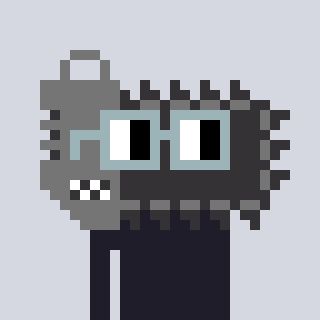
a pixel art character with square dark gray glasses, a chainsaw-shaped head and a redpinkish-colored body on a cool background